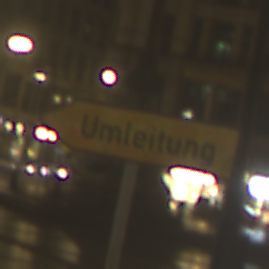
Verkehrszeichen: UmleitungswegweiserLinksweisend
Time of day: Night
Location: Outdoor (Urban)
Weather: Overcast
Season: NotSpecified
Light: Artificial